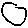
Label: circle